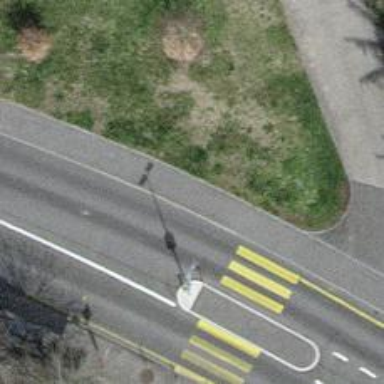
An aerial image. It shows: Asphalt sidewalk along the footway.